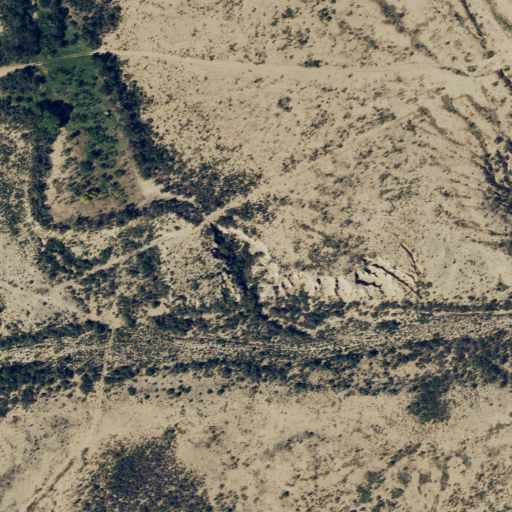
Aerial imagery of valley in Texas named Baker Draw containing shrub and grassland